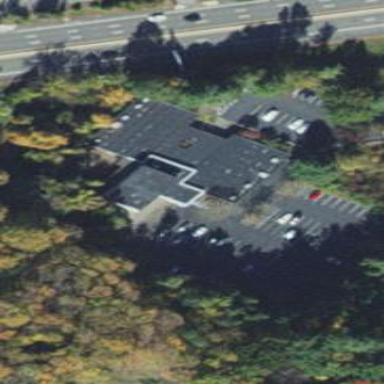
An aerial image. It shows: Building.